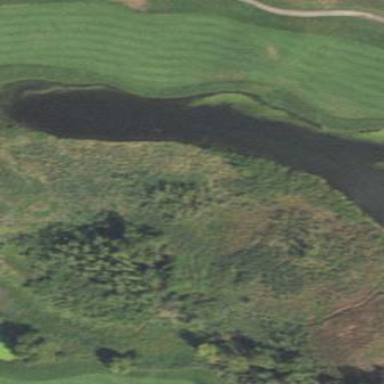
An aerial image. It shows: Water hazard on golf course. The hazard is natural water feature.